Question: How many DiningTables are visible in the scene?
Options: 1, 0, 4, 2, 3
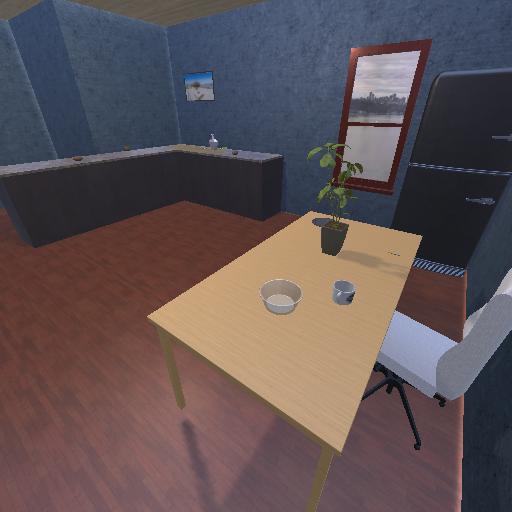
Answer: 1